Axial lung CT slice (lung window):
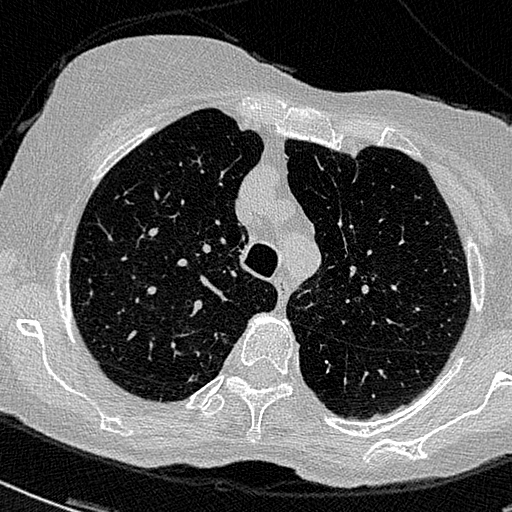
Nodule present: no